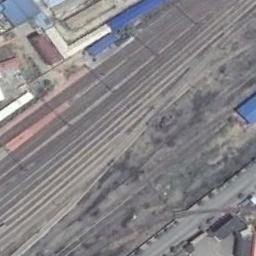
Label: railway